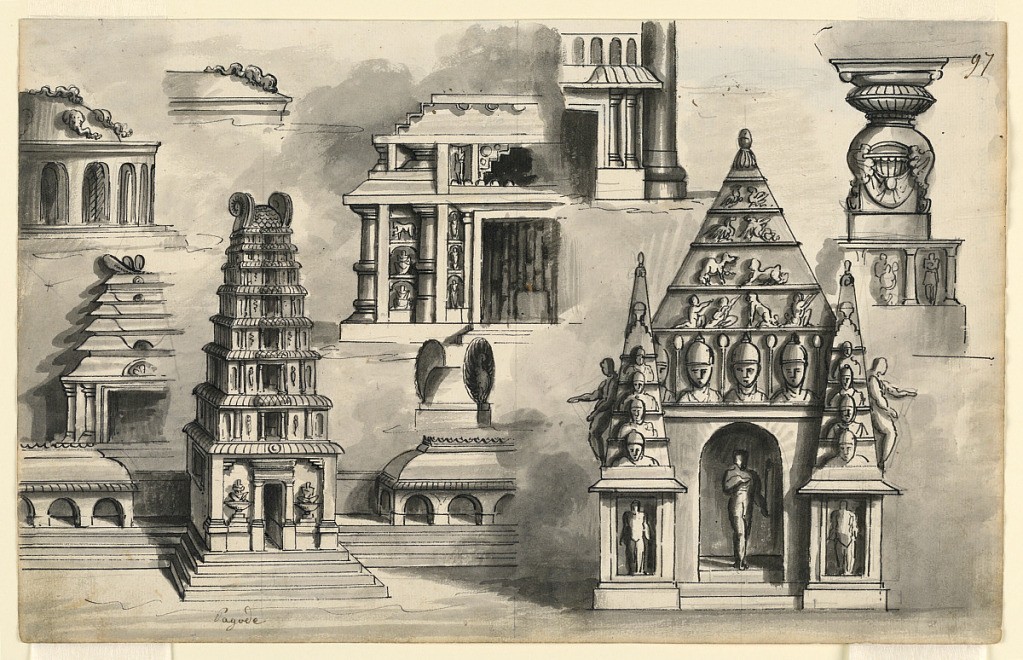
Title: Stage Design, Details of Indian Temples
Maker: Romolo Achille Liverani, Italian, 1809 - 1872
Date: early 19th century
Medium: Pen and sepia ink, brush and wash, graphite on paper
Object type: Drawing
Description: Horizontal rectangle. Architectural details of Indian temples (pagode).